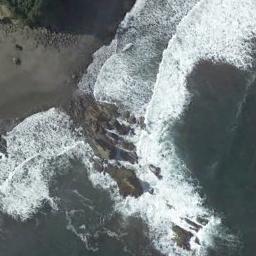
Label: beach